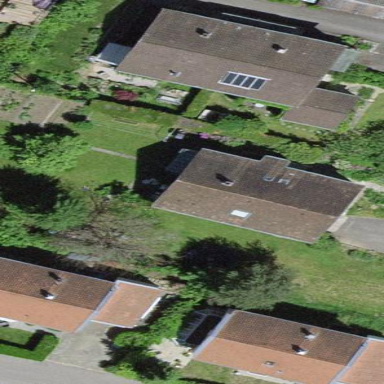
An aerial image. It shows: Detached building.